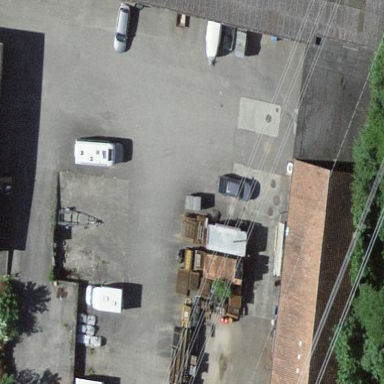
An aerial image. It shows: Industrial building with flat roof.